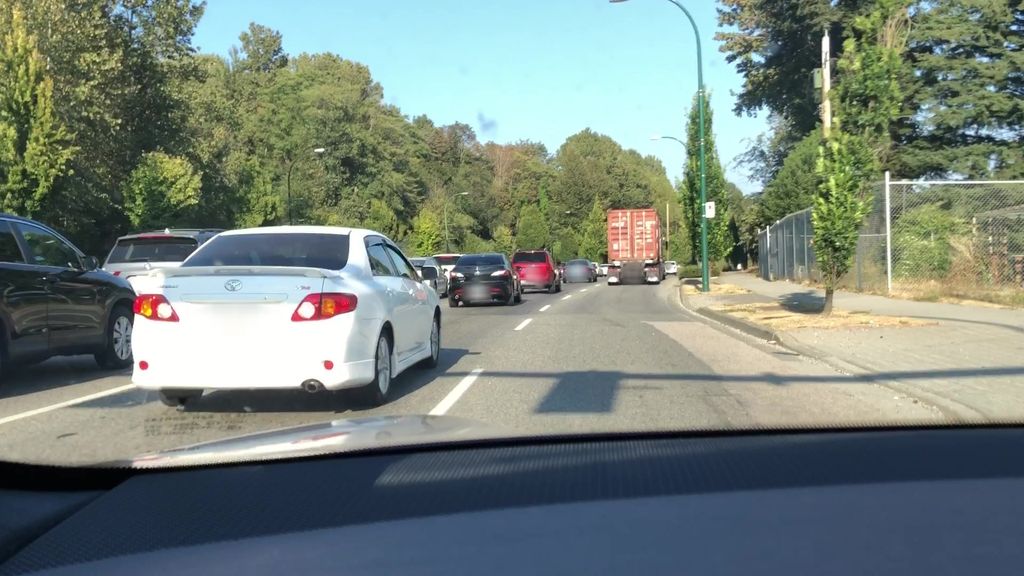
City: vancouver